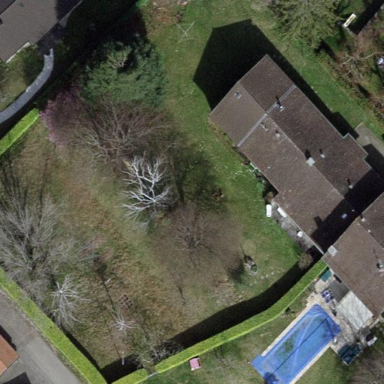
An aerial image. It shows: Garden surrounded by fence.